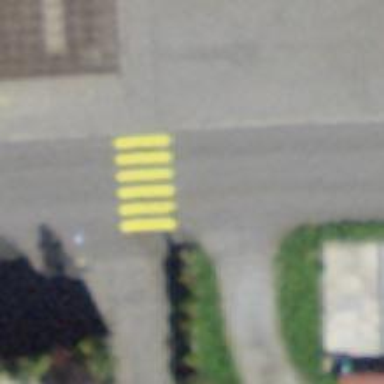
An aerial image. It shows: Zebra crossing on the road.